Interaction volume radius: 5 \u00c5
Interaction volume height: 25 \u00c5
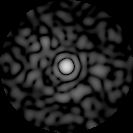
Disorder parameter: 0.8326